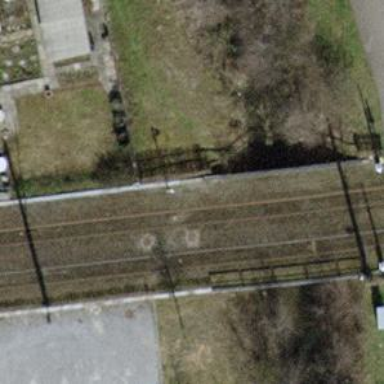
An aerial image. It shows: Tram bridge with electrified contact lines. It has one track passing through.